Question: How can I add the color coded label square to a chart that I have made with Chart.js? I am not sure what the square is called, but it uniquely identifies each section of the chart based on the color in the square, and has a name displayed next to it.
Please see the top right corner of the attached picture, which has a box labeled "Average_Occupancy" to fully understand what I'm talking about.

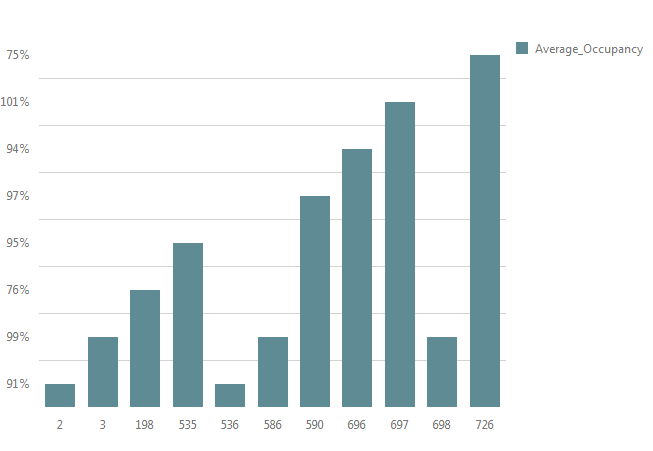
Answer: There is a fiddle on jsfiddle.net/kaatula/j3FJf/1 that has a similar answer. The code is as follows:
HTML:
'''
<div id="chartContainer" style="width:100%;height: 600px"></div>
'''
JS:
'''
$("#chartContainer").dxChart({
commonSeriesSettings: {
label: {
visible: true
}
},
series: [{
data: [
{arg: 0, val: 1},
{arg: 2, val: 4},
{arg: 4, val: 2}]
}, {
data: [
{arg: 1, val: 1},
{arg: 2.5, val: 9},
{arg: 3.7, val: 5.6}]
}]
});
'''